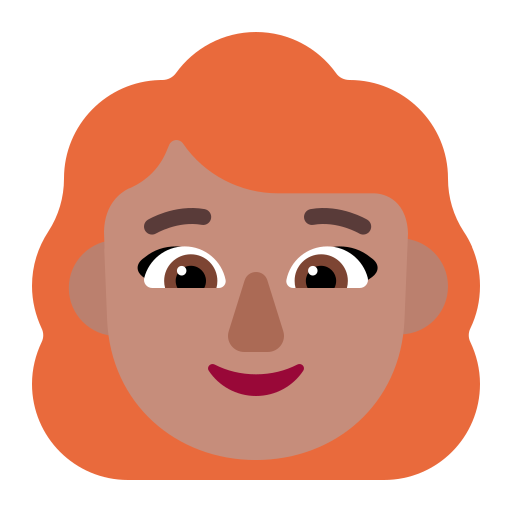
woman red hair flat